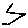
Label: zigzag